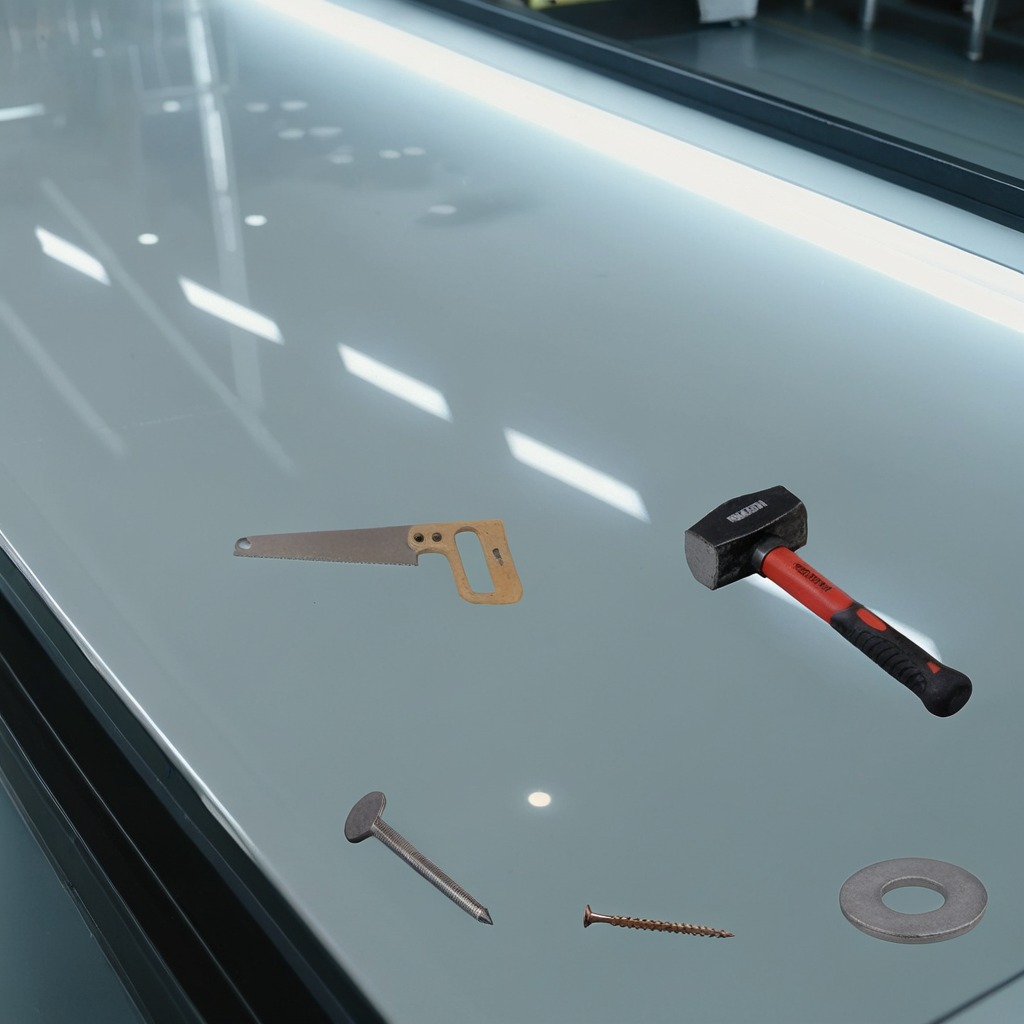
A flat metal washer, a hammer, an iron nail, a metal machine screw, and a handheld metal saw are lying on the high-gloss table in a ship maintenance bay industrial lighting.